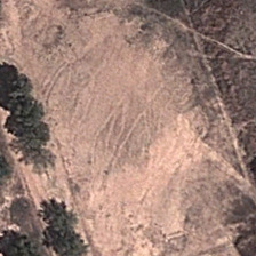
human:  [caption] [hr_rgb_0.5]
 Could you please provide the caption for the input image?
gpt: some light brown land with some dark brown land besides .

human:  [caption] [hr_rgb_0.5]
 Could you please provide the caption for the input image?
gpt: some irregular line mark on the bareland while with some black plants besides .

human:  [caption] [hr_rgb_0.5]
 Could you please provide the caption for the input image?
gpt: some black plants on the bareland while with many irregular line mark on it .

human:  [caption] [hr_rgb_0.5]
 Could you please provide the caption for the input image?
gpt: Several trees grew on the reddish-brown ground .

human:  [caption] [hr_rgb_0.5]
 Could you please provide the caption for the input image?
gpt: several green trees are around a piece of bareland .